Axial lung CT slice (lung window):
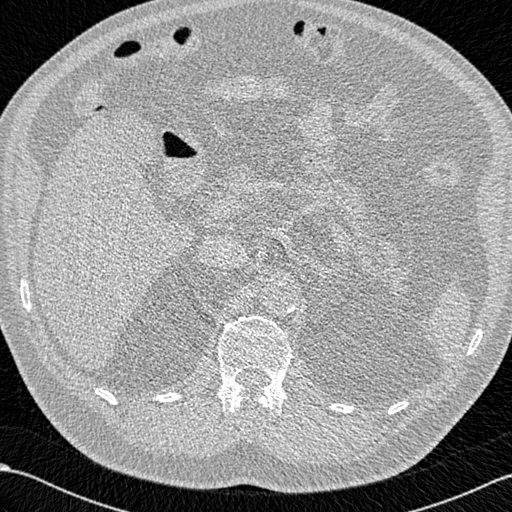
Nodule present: no